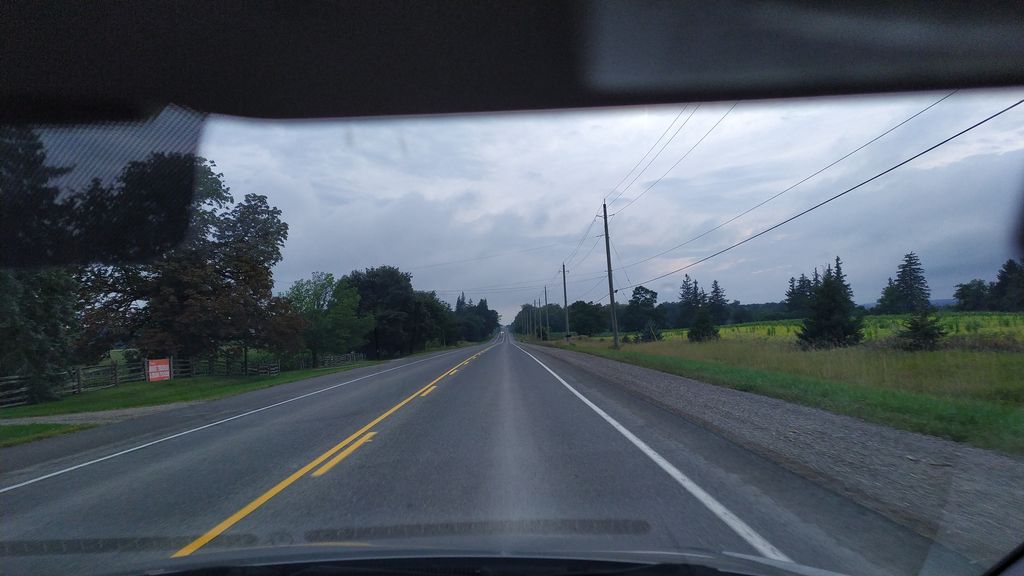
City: kitchener-waterloo